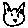
Label: cat